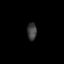
Tissue: skin
Cell type: Fibroblasts
Senescence score: 0.7571
Nuclear area (px): 160
Mean DAPI intensity: 62.3